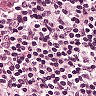
Metastatic tissue present: no